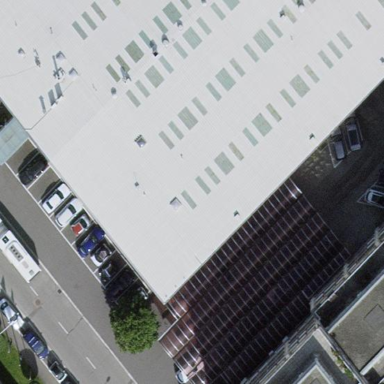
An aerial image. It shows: View of roof of building.